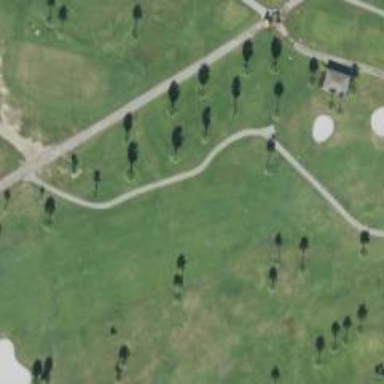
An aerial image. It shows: Path used for both walking and golf.